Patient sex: F
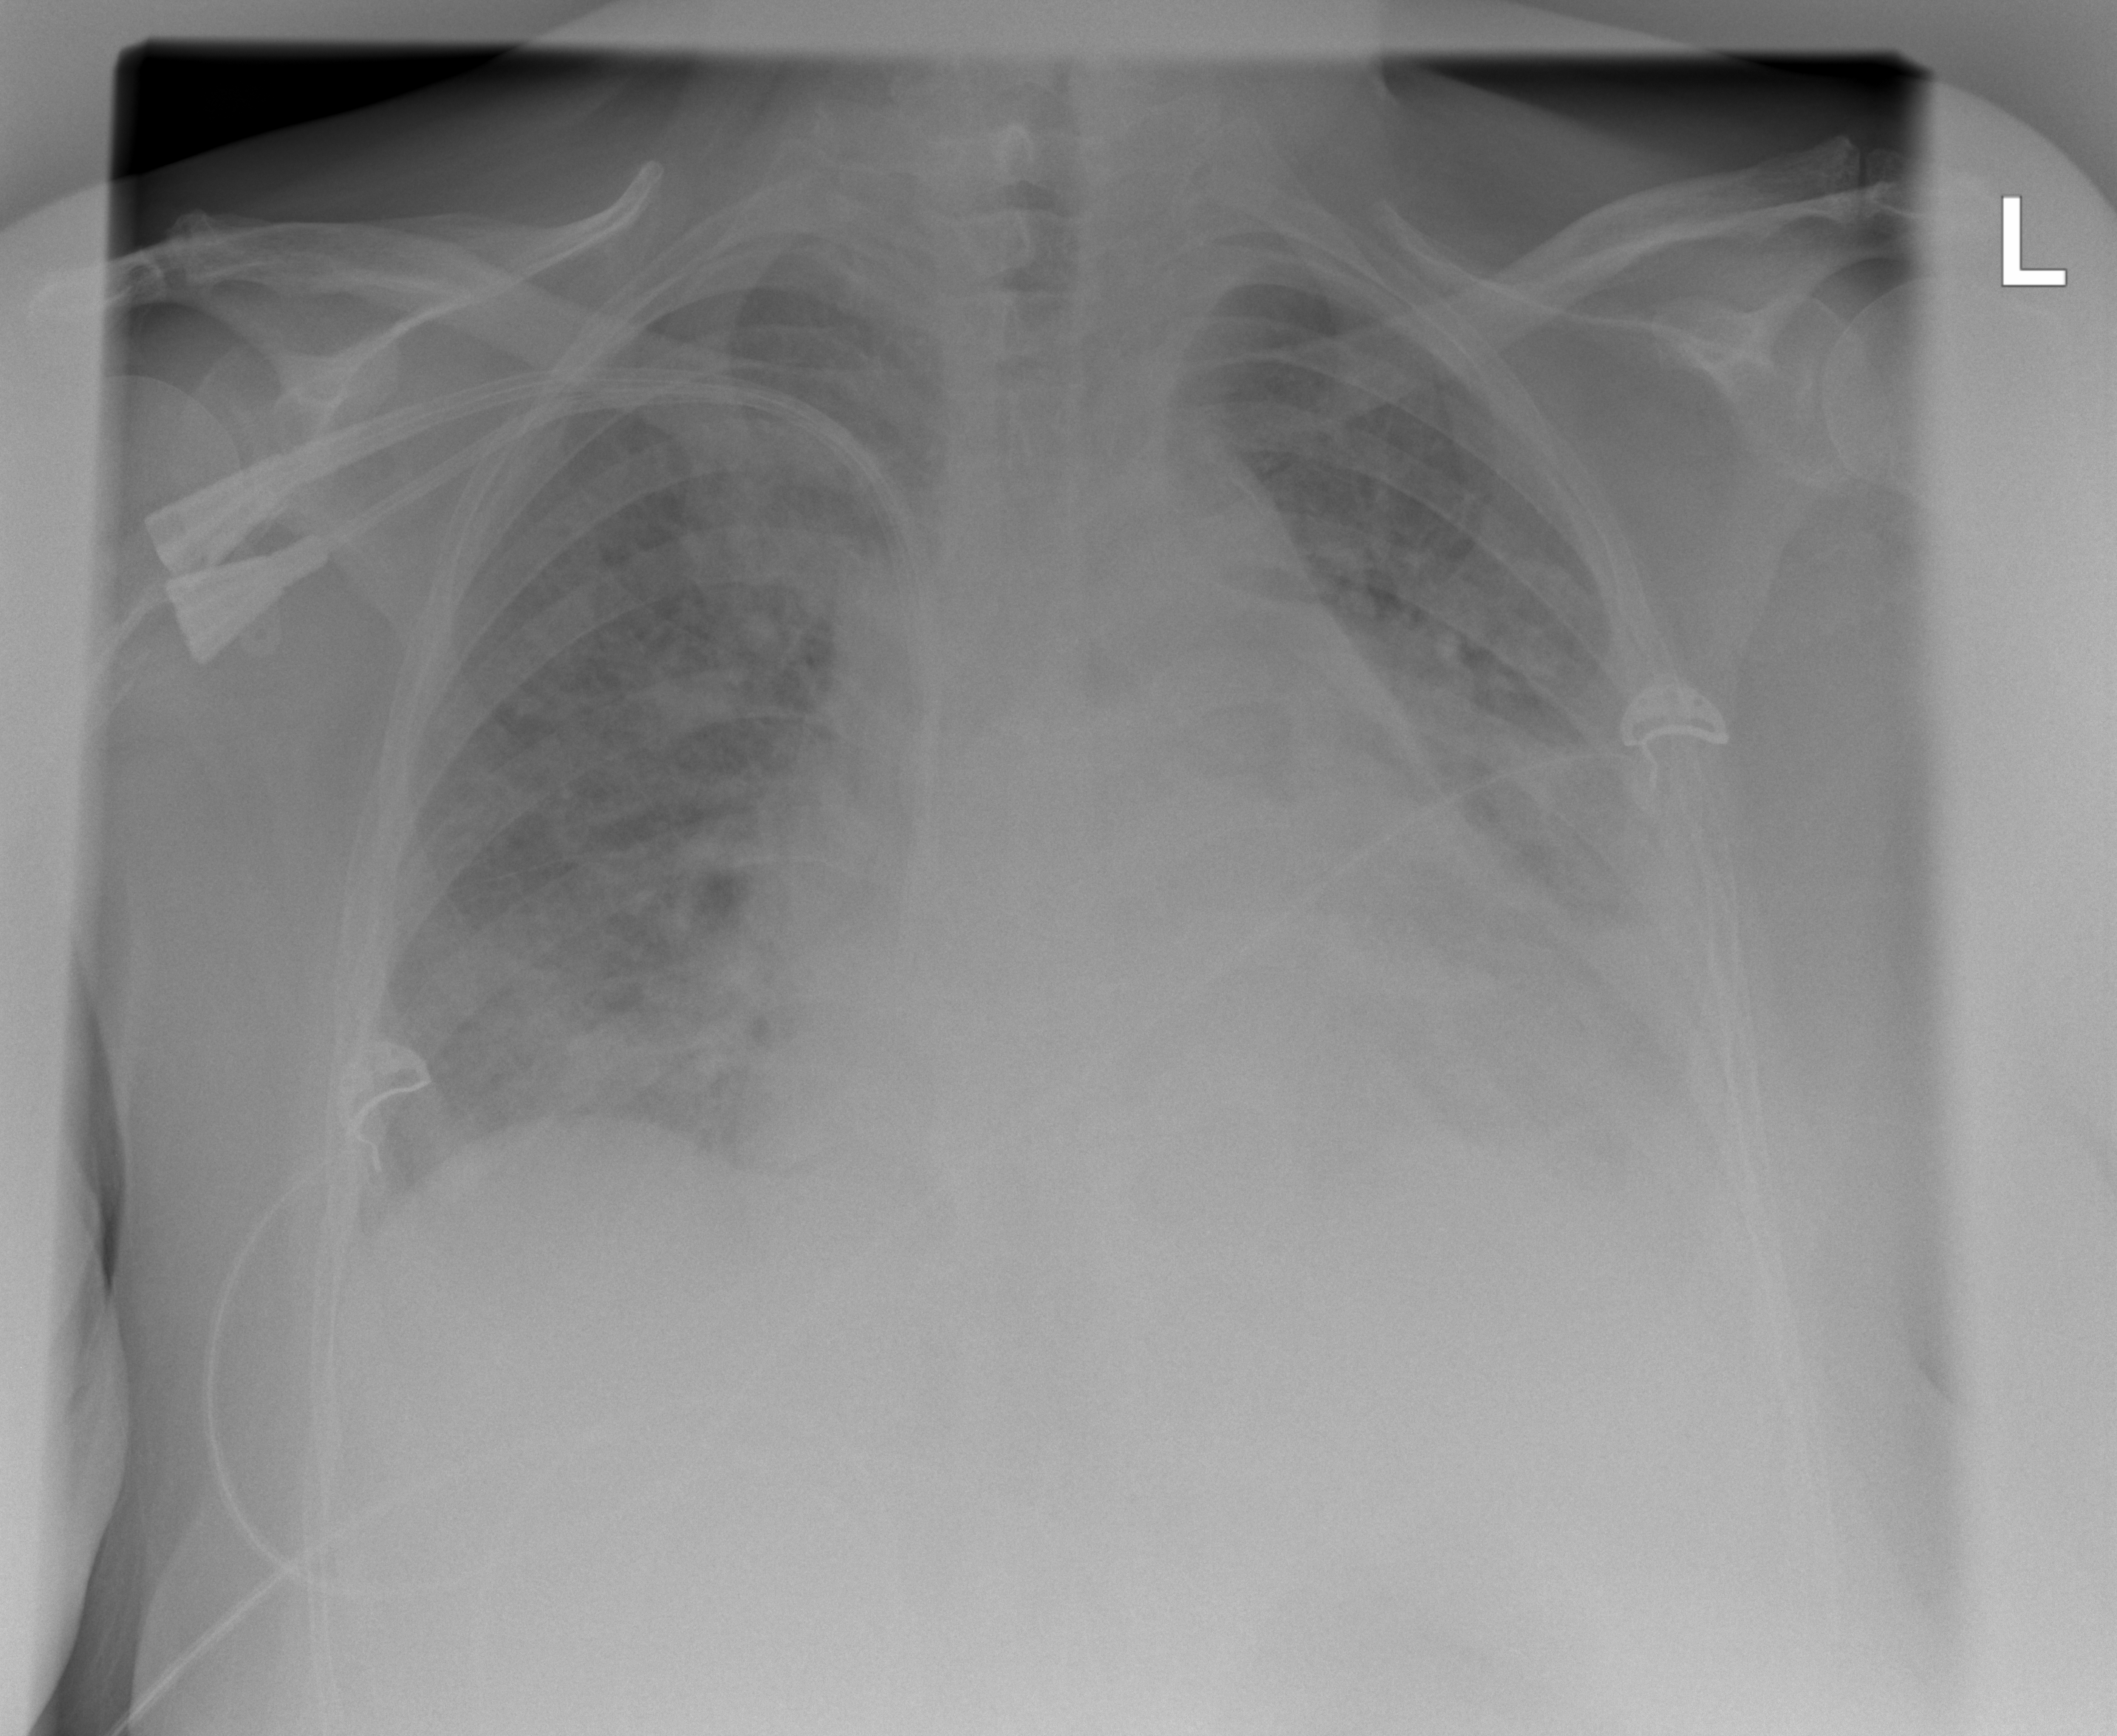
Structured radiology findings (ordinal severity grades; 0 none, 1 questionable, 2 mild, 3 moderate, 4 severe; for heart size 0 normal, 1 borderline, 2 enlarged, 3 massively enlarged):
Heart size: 2
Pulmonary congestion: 3
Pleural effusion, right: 1
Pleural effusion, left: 3
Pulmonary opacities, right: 2
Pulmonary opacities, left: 3
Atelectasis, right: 2
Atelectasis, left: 3